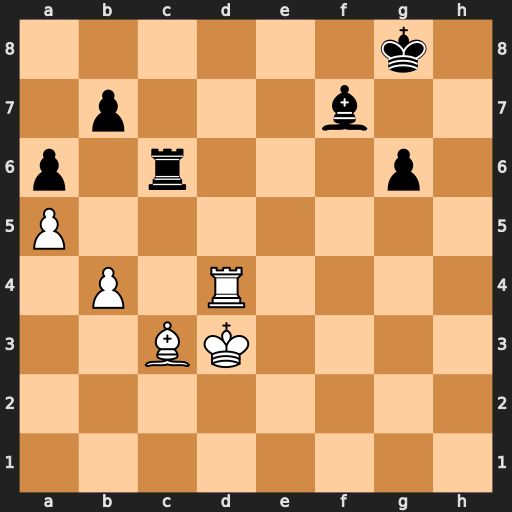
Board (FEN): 6k1/1p3b2/p1r3p1/P7/1P1R4/2BK4/8/8
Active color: w
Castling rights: -
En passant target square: -
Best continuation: Rd8+ Be8 Rxe8+